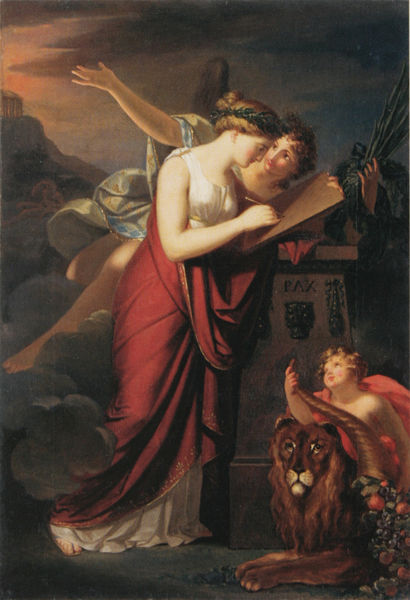
Titel: Allegorie des Friedens (von Pressburg?)
Künstler: Johann Peter von Langer
Standort: München
Institution: Bayerische Staatsgemäldesammlungen
Schlagwörter: berg, blau, dunkel, flügel, gemälde, hand, himmel, mann, nackt, umhang, weiß, wolken, frauen, grün, landschaft, äste, abend, blumen, busen, frau, geste, kleid, kleider, licht, blüten, obst, rot, tier, tuch, wolke, hochformat, blond, arm, barock, blicke, geschichte, gesicht, inkarnat, sockel, stein, füllhorn, horn, ast, dämmerung, hügel, sonnenaufgang, rauch, sonne, boden, figur, gewand, gold, haare, mantel, stehend, gewänder, kaufmann, kind, klassizismus, tochter, locken, renaissance, tugend, fliegen, engel, frucht, früchte, putte, putto, trauben, fell, wangen, italien, bündel, sonnenuntergang, füsse, tafel, lesen, palme, faltenwurf, podest, zeigen, nazarener, abendrot, leuchten, antike, knabe, buch, sterne, haarkranz, allegorie, kranz, lorbeer, lorbeerkranz, personifikation, frieden, altar, pult, rom, aufschrift, jüngling, zeichnen, schreiben, olymp, maul, griechisch, sage, blumenkranz, palmen, tempel, löwe, kränze, schreibt, griffel, heilig, stärke, leo, tatzen, sohn, verkündigung, athen, kauffmann, friede, schreibend, flügek, pax, genien, fama, angelika, ausschinitt, irdisch, korbeerkranz, schautze, überirdisch, schreibtafel, zwischenwelt, notierend, löwe zahm, kraz, sonennuntergang